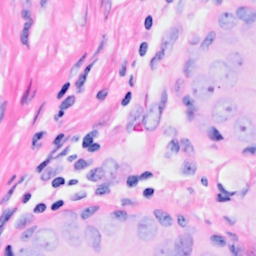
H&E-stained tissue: Breast